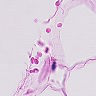
Metastatic tissue present: no